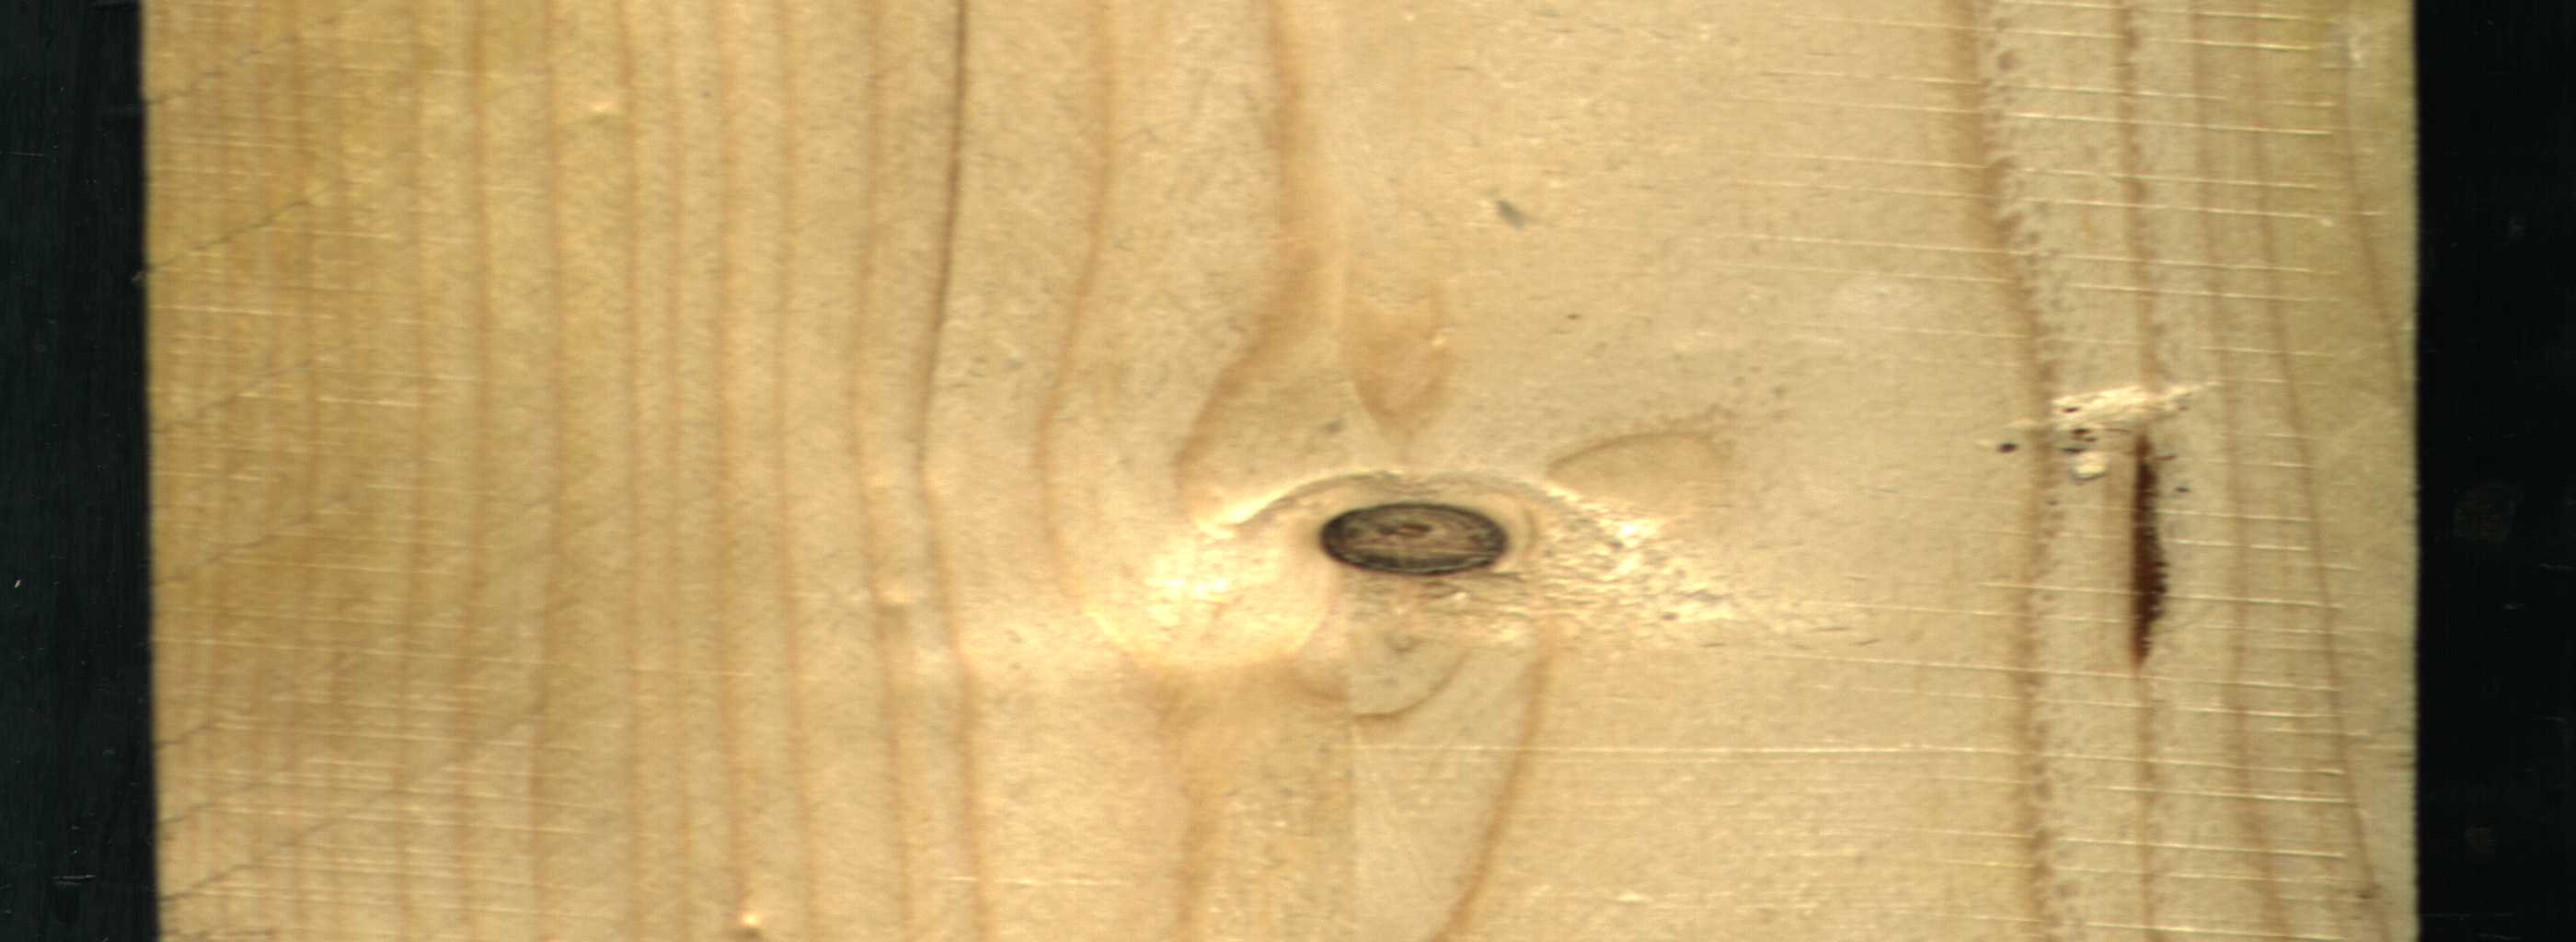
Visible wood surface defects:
resin
Dead_Knot